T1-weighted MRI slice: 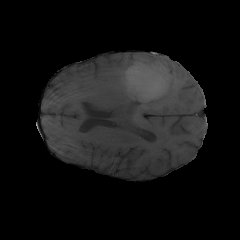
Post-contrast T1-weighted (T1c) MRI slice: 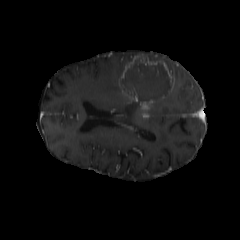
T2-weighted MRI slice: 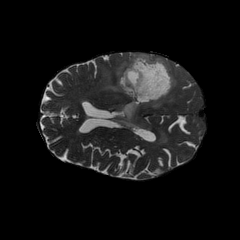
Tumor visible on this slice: yes